【题型】填空题　【知识点】函数　【难度】medium
已知函数 $y=f(x)$ 满足 $f(x)=f(x+8)$，当 $x \in [0,8]$，
$$f(x)=\begin{cases} 4\sin \frac{\pi}{4}x, & x \in [0,4) \\ 2x-8, & x \in [4,8) \end{cases}$$
若函数 $y=f^2(x)+(a-1)f(x)-a$ 在区间 $[-8,8]$ 上恰有八个不同的零点，则实数 $a$ 的取值范围为\_\_\_\_\_\_\_\_。
【解答】
\noindent \textcolor{red}{【答案】 $(-8, -4)$}

\vspace{1em}

\noindent \textcolor{red}{【分析】 根据函数的周期性，作出函数在 $x \in [-8,8]$ 上的图象，将函数的零点个数问题转化为函数的图象的交点个数问题，数形结合，可得答案。}

\vspace{1em}

\noindent \textcolor{red}{【详解】 由题意知 $f(x)$ 满足 $f(x)=f(x+8)$，故 $f(x)$ 是以 $8$ 为周期的函数，}

\noindent 结合 $f(x)=\begin{cases} 4\sin \frac{\pi}{4}x, & x \in [0,4) \\ 2x-8, & x \in [4,8) \end{cases}$，作出函数在 $x \in [-8,8]$ 上的图象，如图示：

\noindent \textcolor{red}{因为 $y=f^2(x)+(a-1)f(x)-a = [f(x)-1][f(x)+a]$，}

\noindent \textcolor{red}{故 $y=0$ 时，即 $f(x)=1$ 或 $f(x)=-a$，}

\noindent \textcolor{red}{则 $y$ 在 $x \in [-8,8]$ 上恰有八个不同的零点，即等价于 $f(x)$ 的图象和直线 $y=1, y=-(a+1)$ 有八个不同的交点，}

\noindent \textcolor{red}{由图象可知，$y=1$ 和 $f(x)$ 的图象有 $6$ 个不同的交点，}

\noindent \textcolor{red}{则 $y=-a$ 和 $f(x)$ 的图象需有 $2$ 个不同的交点，即 $4 < -a < 8$，}

\noindent \textcolor{red}{故 $-8 < a < -4$，}

\noindent \textcolor{red}{则实数 $a$ 的取值范围为 $(-8, -4)$，}

\vspace{1em}

\noindent \textcolor{red}{故答案为：$(-8, -4)$}

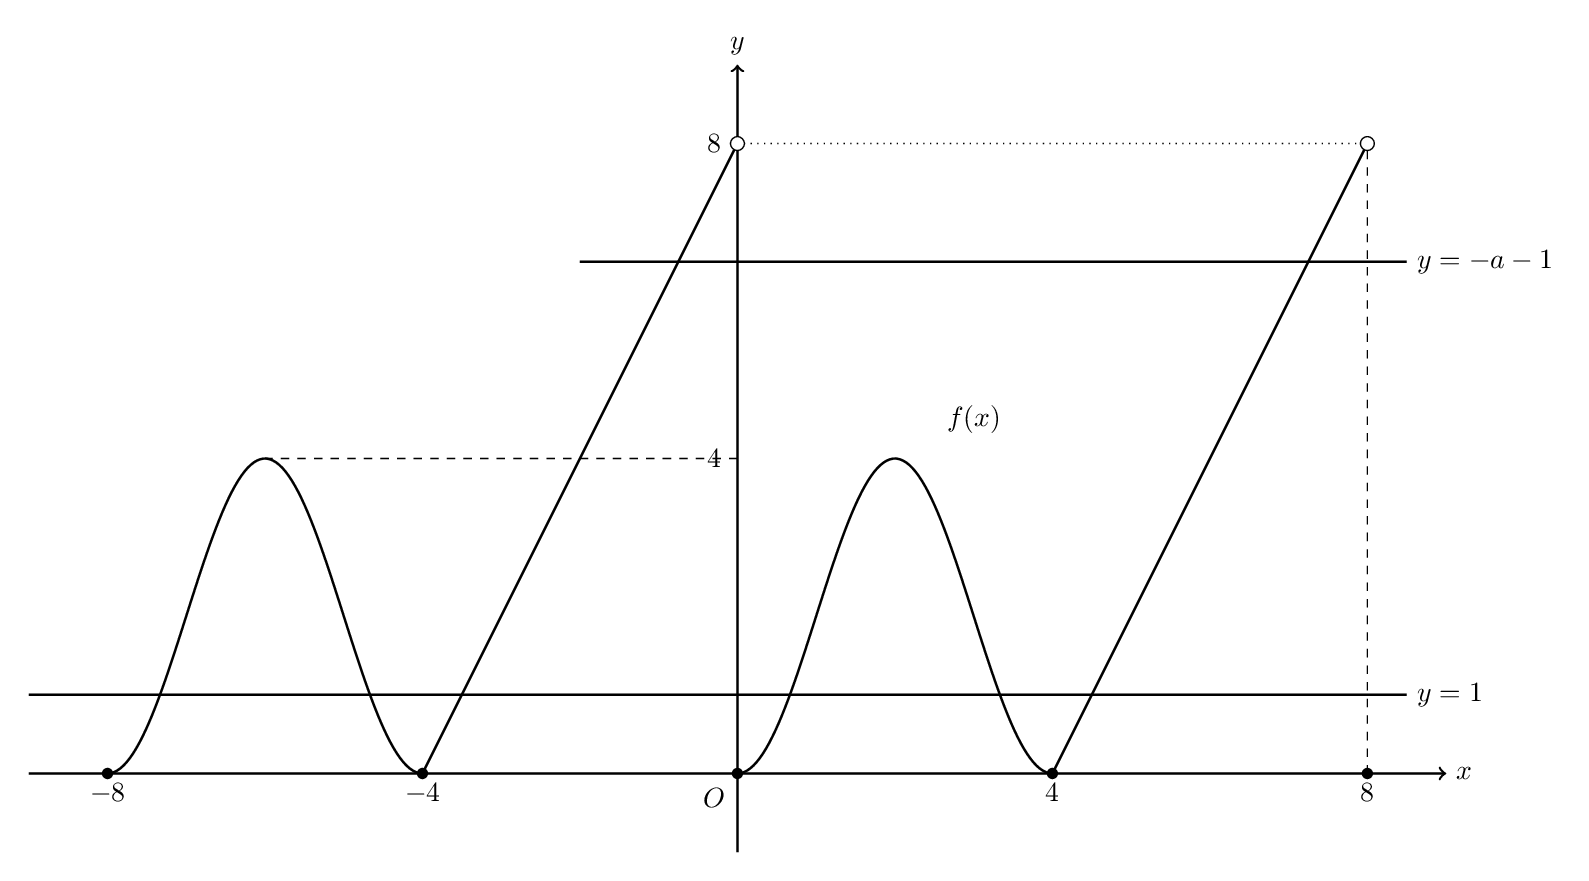